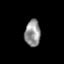
Tissue: prostate
Cell type: T cells
Senescence score: 0.2932
Nuclear area (px): 406
Mean DAPI intensity: 146.695